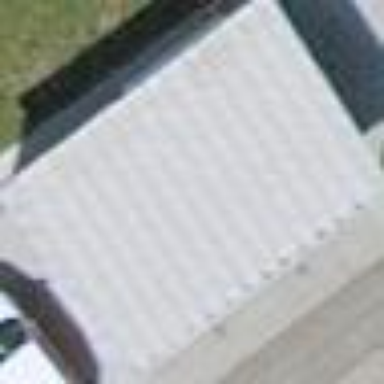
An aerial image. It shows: View of roof of building.